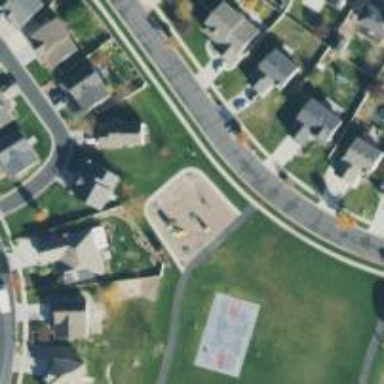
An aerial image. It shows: Playground with springy equipment.